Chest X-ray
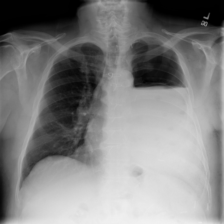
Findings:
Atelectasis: negative
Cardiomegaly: negative
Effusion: negative
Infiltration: negative
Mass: negative
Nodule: negative
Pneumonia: negative
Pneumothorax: negative
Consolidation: negative
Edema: negative
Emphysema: negative
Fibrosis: negative
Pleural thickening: negative
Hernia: negative